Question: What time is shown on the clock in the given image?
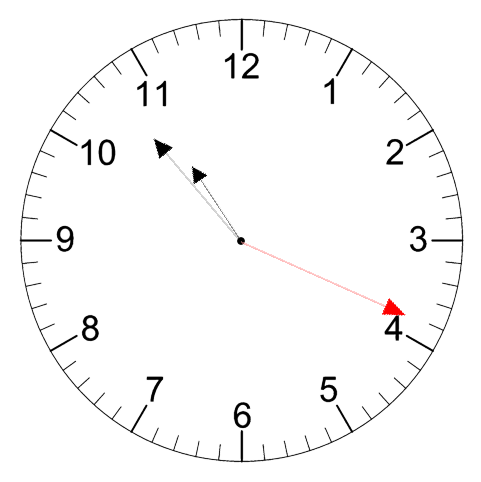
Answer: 10:53:19